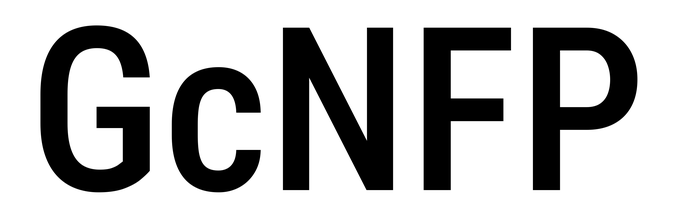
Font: Roboto_Condensed_Medium